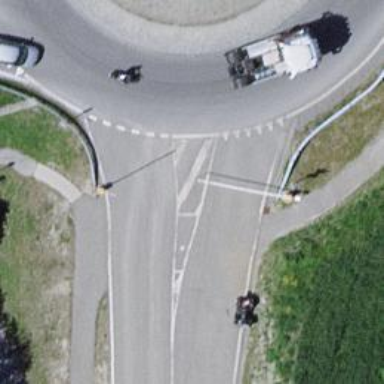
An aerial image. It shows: Lift gate barrier.